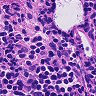
Metastatic tissue present: no